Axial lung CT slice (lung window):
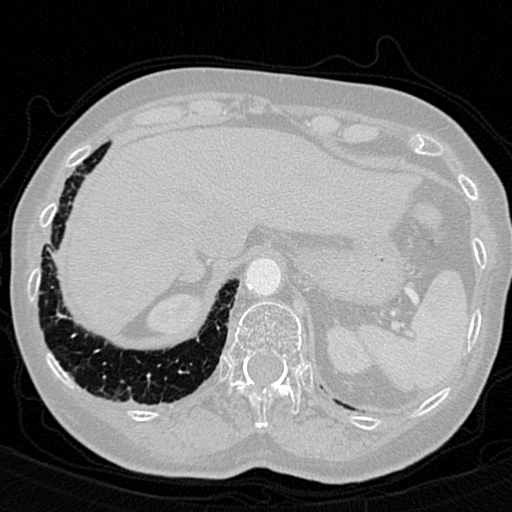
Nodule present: no